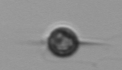
Label: Acanthoica_quattrospina